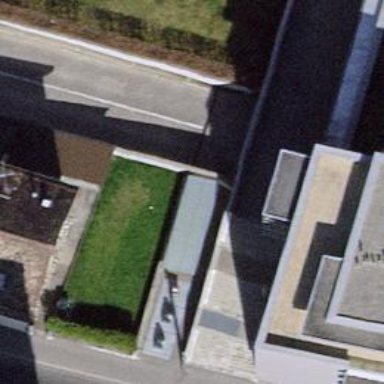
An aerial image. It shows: Set of steps on the road.